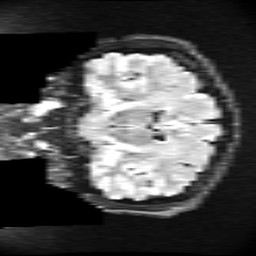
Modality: FLAIR
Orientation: coronal
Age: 23
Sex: female
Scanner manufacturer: ge
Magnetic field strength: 3 T
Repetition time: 11 s
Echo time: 0.1497 s